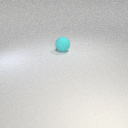
large cyan rubber sphere